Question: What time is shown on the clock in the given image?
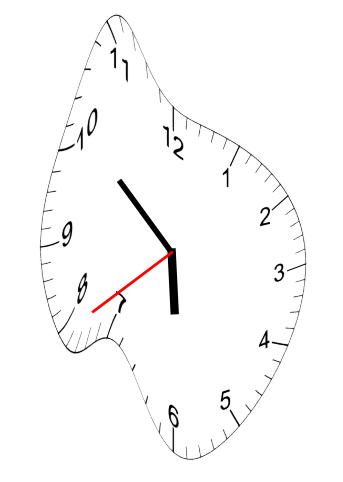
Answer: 05:51:39